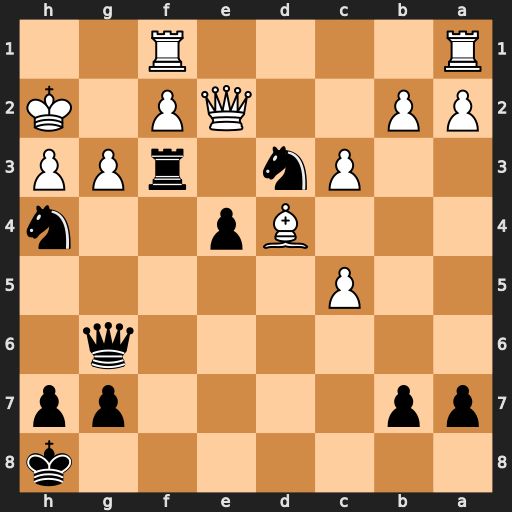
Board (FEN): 7k/pp4pp/6q1/2P5/3Bp2n/2Pn1rPP/PP2QP1K/R4R2
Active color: b
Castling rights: -
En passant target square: -
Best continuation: Nf4 Rfe1 Nxe2